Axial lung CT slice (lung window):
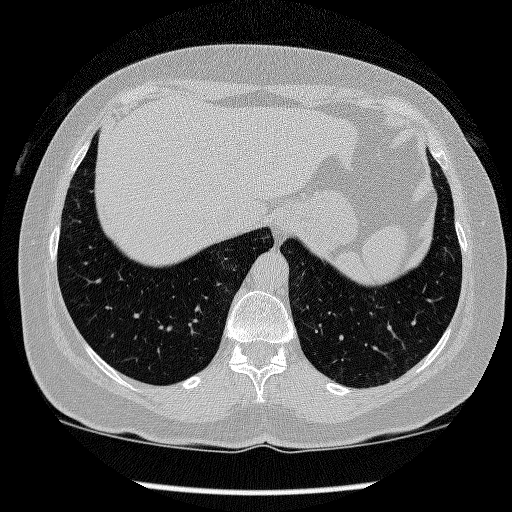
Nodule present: no